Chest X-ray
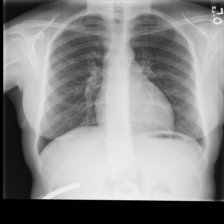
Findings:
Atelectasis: negative
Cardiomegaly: negative
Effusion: negative
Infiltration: negative
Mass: negative
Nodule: negative
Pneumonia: negative
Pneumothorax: negative
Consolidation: negative
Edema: negative
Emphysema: negative
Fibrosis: negative
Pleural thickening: negative
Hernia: negative